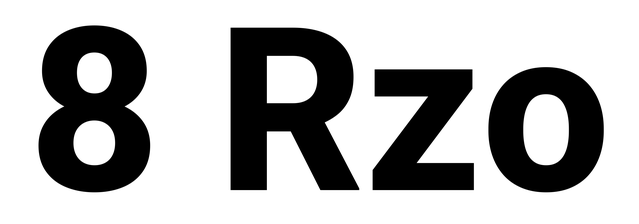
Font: Roboto_ExtraBold